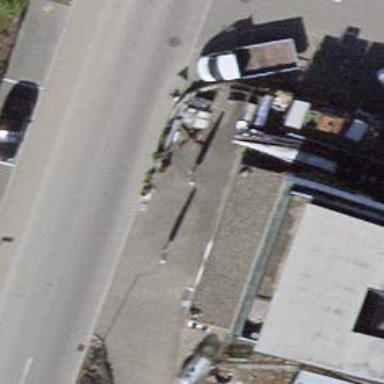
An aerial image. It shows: Restaurant.